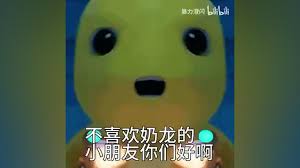
Label: nailong